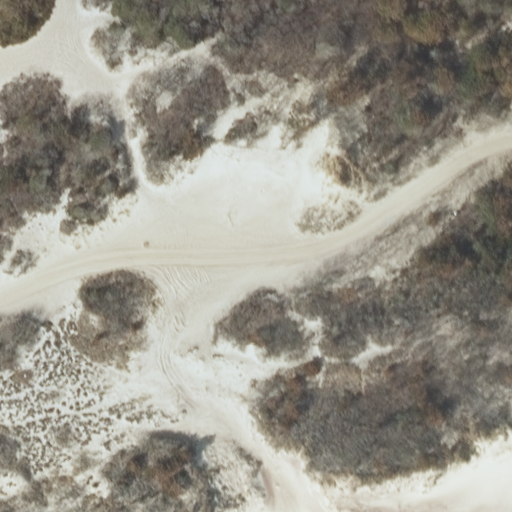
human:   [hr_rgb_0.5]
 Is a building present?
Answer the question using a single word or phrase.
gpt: no

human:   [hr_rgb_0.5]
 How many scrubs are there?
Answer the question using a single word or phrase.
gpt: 1

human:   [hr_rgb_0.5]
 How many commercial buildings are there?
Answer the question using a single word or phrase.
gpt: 0

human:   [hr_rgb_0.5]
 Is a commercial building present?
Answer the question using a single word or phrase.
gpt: no

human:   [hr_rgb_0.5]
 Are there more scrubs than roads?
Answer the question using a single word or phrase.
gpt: no

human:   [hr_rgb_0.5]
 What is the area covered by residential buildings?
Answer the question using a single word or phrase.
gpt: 0m2

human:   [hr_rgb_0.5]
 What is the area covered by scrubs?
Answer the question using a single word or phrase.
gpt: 10576m2

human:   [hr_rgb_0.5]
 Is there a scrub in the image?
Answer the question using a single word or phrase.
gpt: yes

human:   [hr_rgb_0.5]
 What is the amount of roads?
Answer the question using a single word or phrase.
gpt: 1

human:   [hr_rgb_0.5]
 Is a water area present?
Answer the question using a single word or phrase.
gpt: no

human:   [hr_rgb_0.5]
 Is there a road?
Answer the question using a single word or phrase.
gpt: yes

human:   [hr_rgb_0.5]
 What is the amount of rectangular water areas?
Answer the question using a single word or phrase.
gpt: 0

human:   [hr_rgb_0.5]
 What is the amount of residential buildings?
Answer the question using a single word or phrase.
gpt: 0

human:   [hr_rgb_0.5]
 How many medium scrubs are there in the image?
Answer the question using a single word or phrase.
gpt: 0

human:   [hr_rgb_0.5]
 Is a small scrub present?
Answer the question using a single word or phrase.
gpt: no

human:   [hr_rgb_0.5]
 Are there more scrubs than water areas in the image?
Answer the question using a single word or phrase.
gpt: yes

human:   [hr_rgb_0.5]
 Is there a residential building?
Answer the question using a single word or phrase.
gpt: no

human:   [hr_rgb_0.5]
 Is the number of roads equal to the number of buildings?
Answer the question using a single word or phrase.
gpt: no

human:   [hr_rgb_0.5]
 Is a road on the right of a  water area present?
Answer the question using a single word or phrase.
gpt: no

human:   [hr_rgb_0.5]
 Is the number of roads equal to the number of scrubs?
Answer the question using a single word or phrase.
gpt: yes

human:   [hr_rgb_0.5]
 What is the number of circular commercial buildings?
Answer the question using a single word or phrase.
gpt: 0

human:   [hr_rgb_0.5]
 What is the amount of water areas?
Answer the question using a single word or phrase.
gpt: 0

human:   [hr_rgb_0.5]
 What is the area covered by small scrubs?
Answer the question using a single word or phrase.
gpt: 0m2

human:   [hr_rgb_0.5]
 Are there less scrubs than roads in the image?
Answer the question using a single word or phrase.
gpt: no

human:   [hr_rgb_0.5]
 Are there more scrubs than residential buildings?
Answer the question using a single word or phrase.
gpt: yes

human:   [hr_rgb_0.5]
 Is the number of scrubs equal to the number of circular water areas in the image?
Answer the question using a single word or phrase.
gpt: no

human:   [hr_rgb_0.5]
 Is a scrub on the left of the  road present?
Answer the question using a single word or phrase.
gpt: yes

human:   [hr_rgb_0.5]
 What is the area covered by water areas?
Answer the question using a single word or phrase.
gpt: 0m2

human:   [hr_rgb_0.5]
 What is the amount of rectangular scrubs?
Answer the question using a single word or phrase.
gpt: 1

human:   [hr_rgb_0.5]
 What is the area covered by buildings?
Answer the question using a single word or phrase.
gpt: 0m2

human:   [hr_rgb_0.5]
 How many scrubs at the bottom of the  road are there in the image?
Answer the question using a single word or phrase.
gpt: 0

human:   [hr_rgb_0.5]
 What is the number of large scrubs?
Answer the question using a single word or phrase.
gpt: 1

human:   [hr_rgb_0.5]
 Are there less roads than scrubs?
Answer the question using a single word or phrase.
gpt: no

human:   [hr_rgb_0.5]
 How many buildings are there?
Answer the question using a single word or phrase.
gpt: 0

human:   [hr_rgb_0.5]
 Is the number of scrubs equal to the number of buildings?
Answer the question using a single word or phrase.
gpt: no

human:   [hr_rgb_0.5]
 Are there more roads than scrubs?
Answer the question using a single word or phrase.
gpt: no

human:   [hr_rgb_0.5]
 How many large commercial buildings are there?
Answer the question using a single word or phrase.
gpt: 0

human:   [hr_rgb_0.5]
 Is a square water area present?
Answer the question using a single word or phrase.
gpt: no

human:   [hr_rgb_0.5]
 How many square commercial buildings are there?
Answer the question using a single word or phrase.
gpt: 0

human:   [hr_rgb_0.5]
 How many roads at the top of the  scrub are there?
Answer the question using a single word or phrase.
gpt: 0

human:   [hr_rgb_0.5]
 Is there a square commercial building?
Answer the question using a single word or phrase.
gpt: no

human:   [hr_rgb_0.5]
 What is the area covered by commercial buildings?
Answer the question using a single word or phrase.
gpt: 0m2

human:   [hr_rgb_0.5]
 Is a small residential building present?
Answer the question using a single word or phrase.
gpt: no

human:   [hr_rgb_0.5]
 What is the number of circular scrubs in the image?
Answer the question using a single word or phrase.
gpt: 0

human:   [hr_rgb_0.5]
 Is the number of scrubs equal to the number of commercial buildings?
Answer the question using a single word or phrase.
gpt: no

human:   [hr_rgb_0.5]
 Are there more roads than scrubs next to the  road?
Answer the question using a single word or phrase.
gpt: no

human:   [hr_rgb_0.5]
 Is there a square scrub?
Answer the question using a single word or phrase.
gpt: no

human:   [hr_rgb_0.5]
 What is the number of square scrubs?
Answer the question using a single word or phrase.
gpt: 0

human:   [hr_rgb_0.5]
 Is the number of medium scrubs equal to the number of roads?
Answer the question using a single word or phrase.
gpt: no

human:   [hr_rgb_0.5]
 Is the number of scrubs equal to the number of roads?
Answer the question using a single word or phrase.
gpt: yes

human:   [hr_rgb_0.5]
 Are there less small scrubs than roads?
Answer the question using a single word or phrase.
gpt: yes

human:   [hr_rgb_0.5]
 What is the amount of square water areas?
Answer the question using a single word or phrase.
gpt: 0

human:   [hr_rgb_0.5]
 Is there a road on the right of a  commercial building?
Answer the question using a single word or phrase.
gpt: no

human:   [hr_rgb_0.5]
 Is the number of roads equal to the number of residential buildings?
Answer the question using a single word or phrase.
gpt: no

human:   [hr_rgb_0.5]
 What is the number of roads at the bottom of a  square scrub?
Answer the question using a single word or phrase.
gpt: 0

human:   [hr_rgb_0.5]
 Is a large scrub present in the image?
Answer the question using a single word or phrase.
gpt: yes

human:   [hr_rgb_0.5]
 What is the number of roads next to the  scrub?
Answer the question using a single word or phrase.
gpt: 1

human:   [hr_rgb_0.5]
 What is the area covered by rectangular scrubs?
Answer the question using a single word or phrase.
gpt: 10576m2

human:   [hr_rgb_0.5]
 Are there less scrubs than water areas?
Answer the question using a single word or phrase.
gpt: no

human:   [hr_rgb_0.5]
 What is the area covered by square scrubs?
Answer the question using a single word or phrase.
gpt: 0m2

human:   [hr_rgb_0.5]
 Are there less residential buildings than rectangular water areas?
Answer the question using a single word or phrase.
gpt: no

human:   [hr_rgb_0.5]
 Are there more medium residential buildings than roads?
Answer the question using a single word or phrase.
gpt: no

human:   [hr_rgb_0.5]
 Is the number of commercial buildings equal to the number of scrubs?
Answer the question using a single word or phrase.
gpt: no

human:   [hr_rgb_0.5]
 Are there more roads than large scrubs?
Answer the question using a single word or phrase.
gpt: no